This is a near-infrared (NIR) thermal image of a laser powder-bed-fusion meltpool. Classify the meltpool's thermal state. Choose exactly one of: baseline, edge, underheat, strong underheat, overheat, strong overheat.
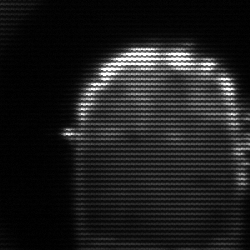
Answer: baseline